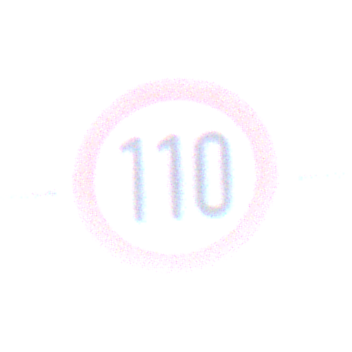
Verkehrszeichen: Geschwindigkeit110
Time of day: SunriseSunset
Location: Outdoor (Suburban)
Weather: PartlyCloudy
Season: NotSpecified
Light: Natural